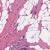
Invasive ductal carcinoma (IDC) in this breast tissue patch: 1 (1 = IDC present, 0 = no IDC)